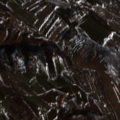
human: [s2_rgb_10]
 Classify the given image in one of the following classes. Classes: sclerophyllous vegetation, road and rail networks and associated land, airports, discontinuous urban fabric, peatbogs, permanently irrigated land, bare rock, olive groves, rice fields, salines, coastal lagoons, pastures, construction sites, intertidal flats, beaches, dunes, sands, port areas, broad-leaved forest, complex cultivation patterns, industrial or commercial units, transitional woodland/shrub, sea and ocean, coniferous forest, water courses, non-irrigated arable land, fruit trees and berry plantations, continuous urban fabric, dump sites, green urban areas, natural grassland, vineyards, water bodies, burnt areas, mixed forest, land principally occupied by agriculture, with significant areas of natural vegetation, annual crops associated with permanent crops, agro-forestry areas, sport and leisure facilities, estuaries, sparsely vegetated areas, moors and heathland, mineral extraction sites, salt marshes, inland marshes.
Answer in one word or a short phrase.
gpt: non-irrigated arable land, land principally occupied by agriculture, with significant areas of natural vegetation, broad-leaved forest